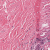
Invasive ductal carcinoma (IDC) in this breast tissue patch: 0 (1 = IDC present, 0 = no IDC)